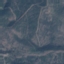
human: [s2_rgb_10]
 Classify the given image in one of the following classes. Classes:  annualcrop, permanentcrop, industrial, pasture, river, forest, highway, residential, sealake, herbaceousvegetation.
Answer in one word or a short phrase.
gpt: HerbaceousVegetation